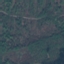
Label: Forest